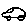
Label: car